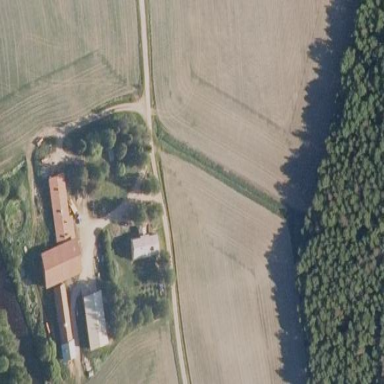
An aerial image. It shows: Farmyard area.